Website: walmart
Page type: billing-address
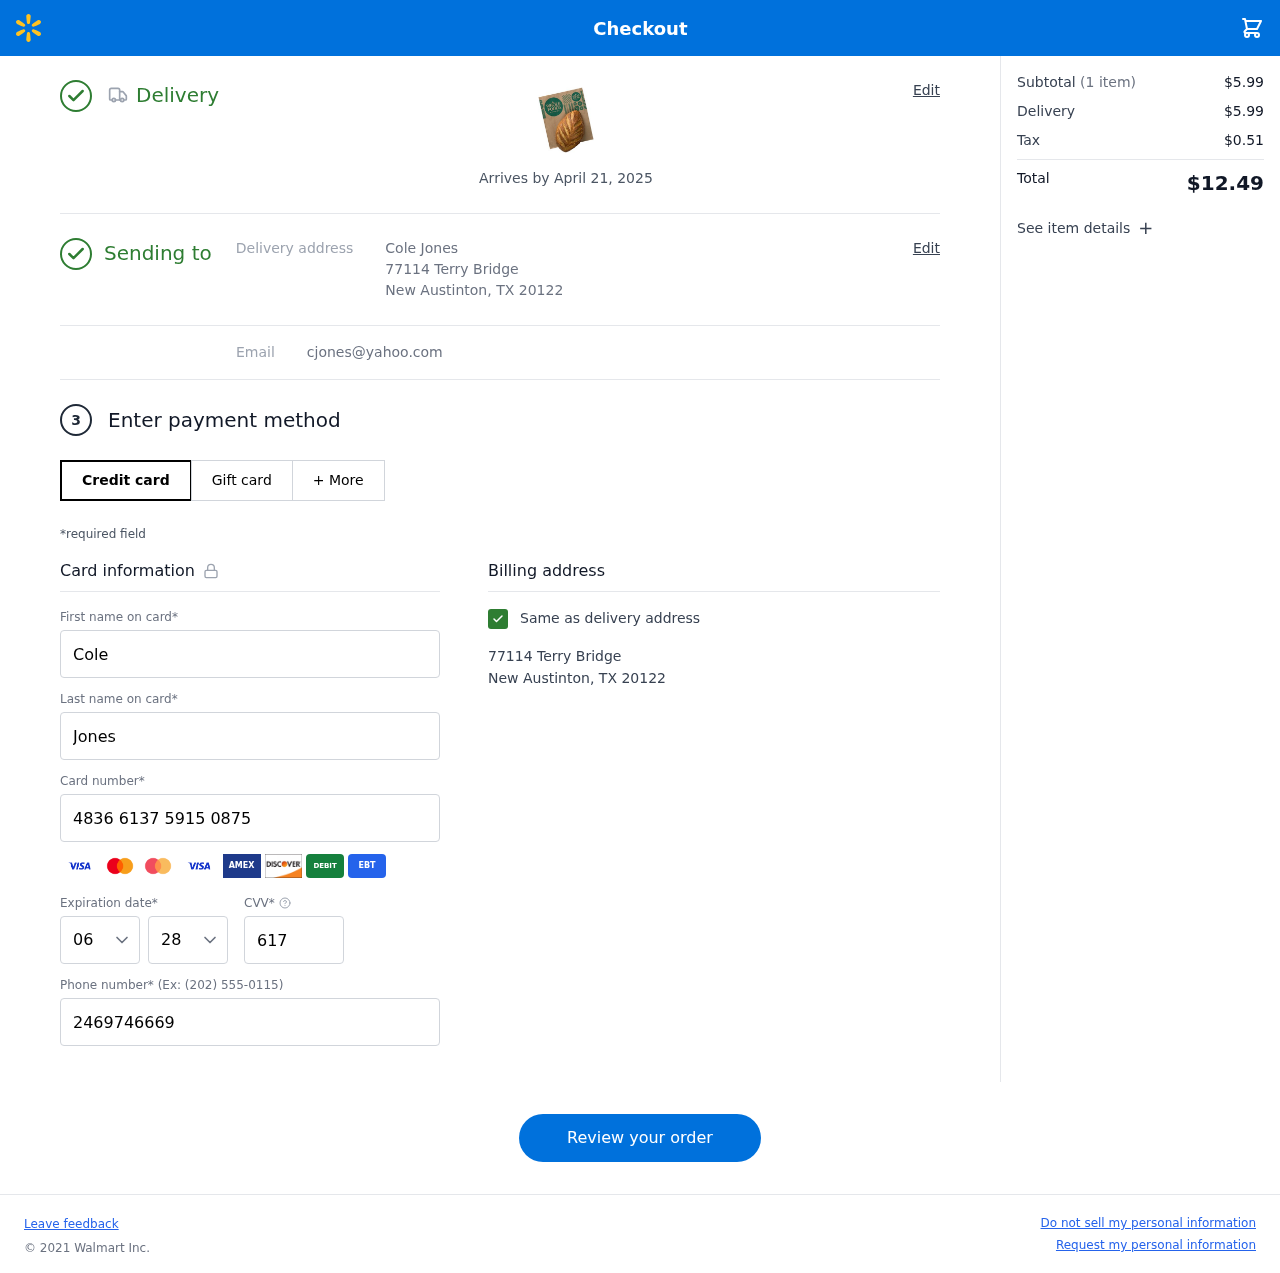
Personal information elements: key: PII_CARD_CVV
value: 617
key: PII_CARD_EXPIRY_MONTH
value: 06
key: PII_CARD_EXPIRY_YEAR
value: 28
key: PII_CARD_NUMBER
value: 4836 6137 5915 0875
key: PII_EMAIL
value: cjones@yahoo.com
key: PII_FIRSTNAME
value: Cole
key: PII_FULLNAME
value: Cole Jones
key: PII_LASTNAME
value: Jones
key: PII_PHONE
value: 2469746669
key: PII_STREET
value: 77114 Terry Bridge
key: PII_CITY_STATE_ZIP
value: New Austinton, TX 20122
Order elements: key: ORDER_DELIVERY_DATE
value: Arrives by April 21, 2025
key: ORDER_NUM_ITEMS
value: (1 item)
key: ORDER_SUBTOTAL
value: $5.99
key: ORDER_SHIPPING_COST
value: $5.99
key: ORDER_TAX
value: $0.51
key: ORDER_TOTAL
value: $12.49